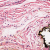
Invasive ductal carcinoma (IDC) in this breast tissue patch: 0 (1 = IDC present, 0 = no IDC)